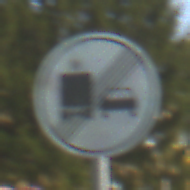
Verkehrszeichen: EndeUeberholverbotKraftfahrzeuge
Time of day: MorningAfternoon
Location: Outdoor (Suburban)
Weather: PartlyCloudy
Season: NotSpecified
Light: Natural